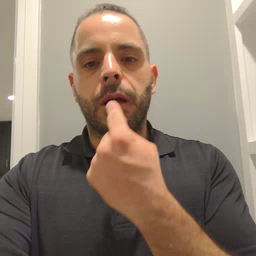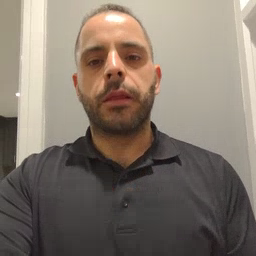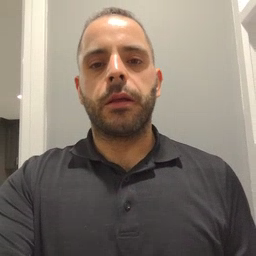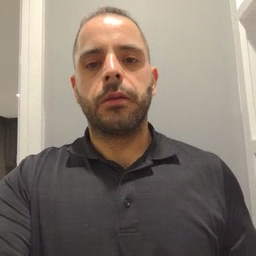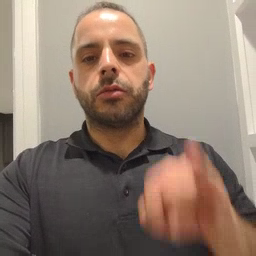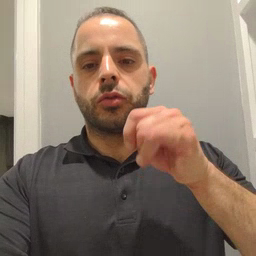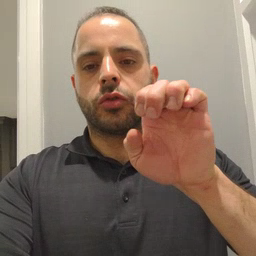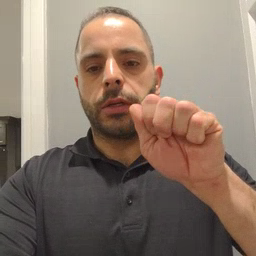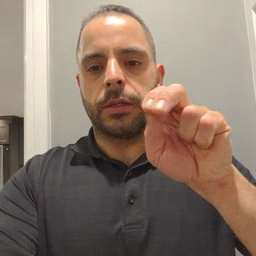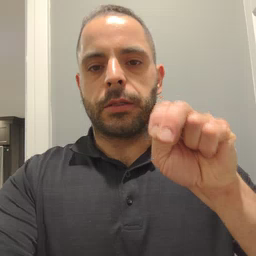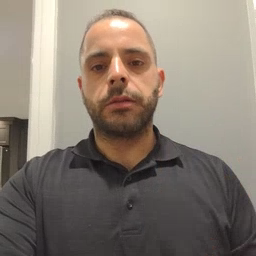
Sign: jeans